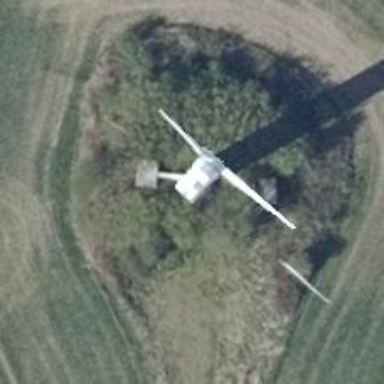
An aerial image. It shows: Wind generator powered by horizontal-axis wind turbine.